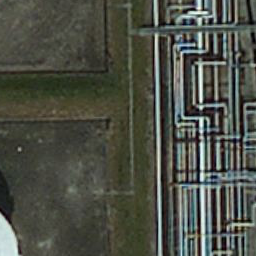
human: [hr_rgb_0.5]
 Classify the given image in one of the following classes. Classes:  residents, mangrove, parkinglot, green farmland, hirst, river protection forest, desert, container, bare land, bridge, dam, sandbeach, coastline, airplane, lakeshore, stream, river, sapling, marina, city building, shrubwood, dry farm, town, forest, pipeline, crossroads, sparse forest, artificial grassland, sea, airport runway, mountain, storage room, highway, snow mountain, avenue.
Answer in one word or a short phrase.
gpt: pipeline